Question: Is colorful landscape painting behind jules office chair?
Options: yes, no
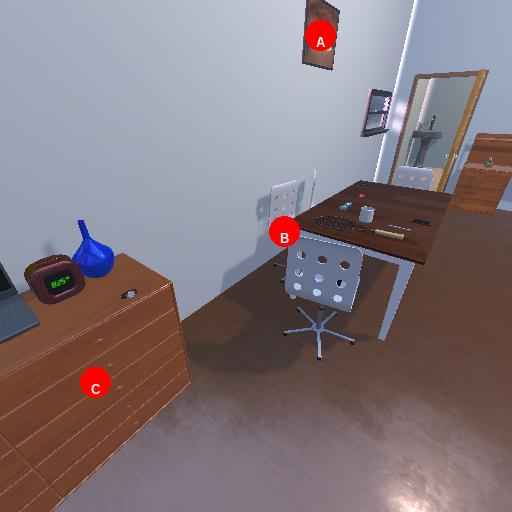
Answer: yes